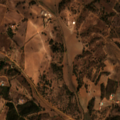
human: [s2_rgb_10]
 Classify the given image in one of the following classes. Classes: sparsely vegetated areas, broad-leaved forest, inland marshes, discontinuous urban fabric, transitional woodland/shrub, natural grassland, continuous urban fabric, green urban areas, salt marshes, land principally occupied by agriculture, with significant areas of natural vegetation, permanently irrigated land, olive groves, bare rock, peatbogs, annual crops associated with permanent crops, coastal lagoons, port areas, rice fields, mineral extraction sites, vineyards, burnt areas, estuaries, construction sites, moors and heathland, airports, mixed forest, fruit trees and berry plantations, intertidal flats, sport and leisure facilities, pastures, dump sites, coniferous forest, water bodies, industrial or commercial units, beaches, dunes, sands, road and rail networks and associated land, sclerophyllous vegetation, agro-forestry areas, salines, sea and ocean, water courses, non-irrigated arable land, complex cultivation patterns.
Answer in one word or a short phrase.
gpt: non-irrigated arable land, land principally occupied by agriculture, with significant areas of natural vegetation, agro-forestry areas, broad-leaved forest, transitional woodland/shrub